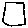
Label: square